Question:
i am looking for the above model i don't know what we call this, searched in Google in different name combination etc but i have not got the right one.
what i need is on click of arrow it should move to the next set of content from the current one smoothly just like an image slider and also if clicked the previous arrow it should load previous content
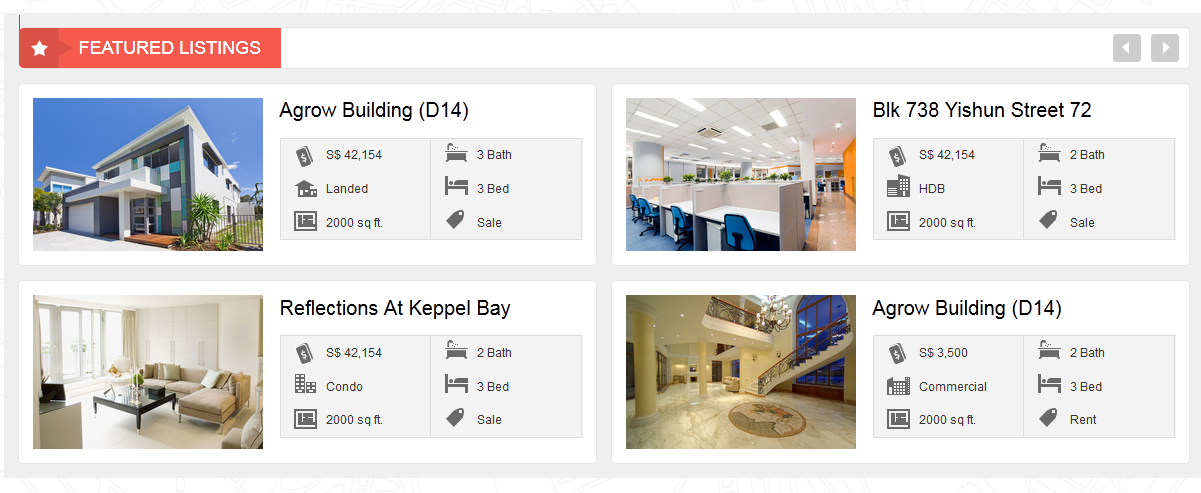
Answer: You can try these plugin as it will be helpful for horizontal slider also vertical one with custom arrow and inbuild arrow too
<URL>